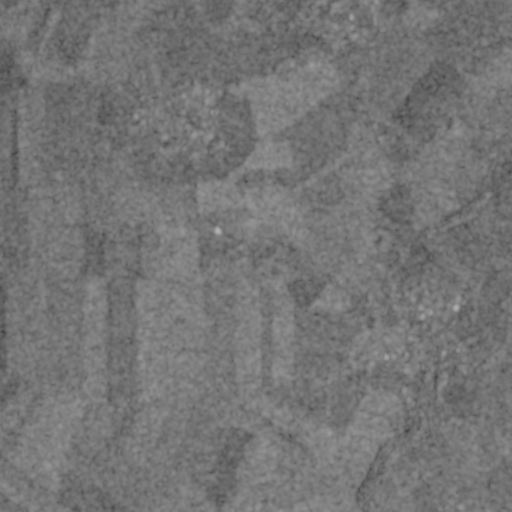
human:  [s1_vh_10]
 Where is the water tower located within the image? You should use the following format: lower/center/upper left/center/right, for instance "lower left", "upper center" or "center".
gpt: The water tower is located in the upper left of the image.
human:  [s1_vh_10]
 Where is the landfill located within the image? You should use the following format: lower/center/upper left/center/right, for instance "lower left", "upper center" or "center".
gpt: There is no landfill in the image.

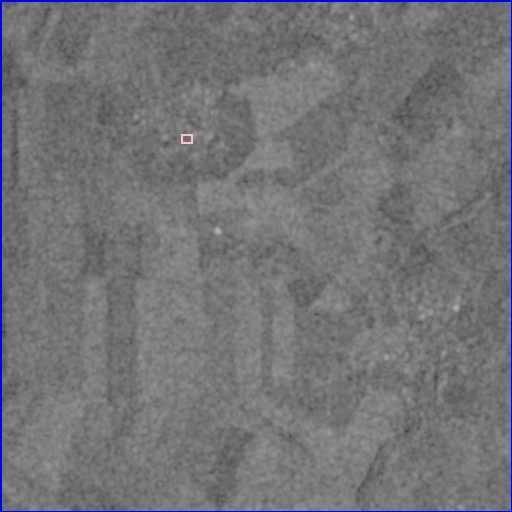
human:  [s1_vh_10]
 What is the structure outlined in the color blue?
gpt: The structure outlined in blue is a crop field.
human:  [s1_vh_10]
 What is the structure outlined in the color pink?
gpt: The structure outlined in pink is a park.
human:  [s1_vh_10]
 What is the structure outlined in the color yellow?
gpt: There is no yellow outline.